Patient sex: M
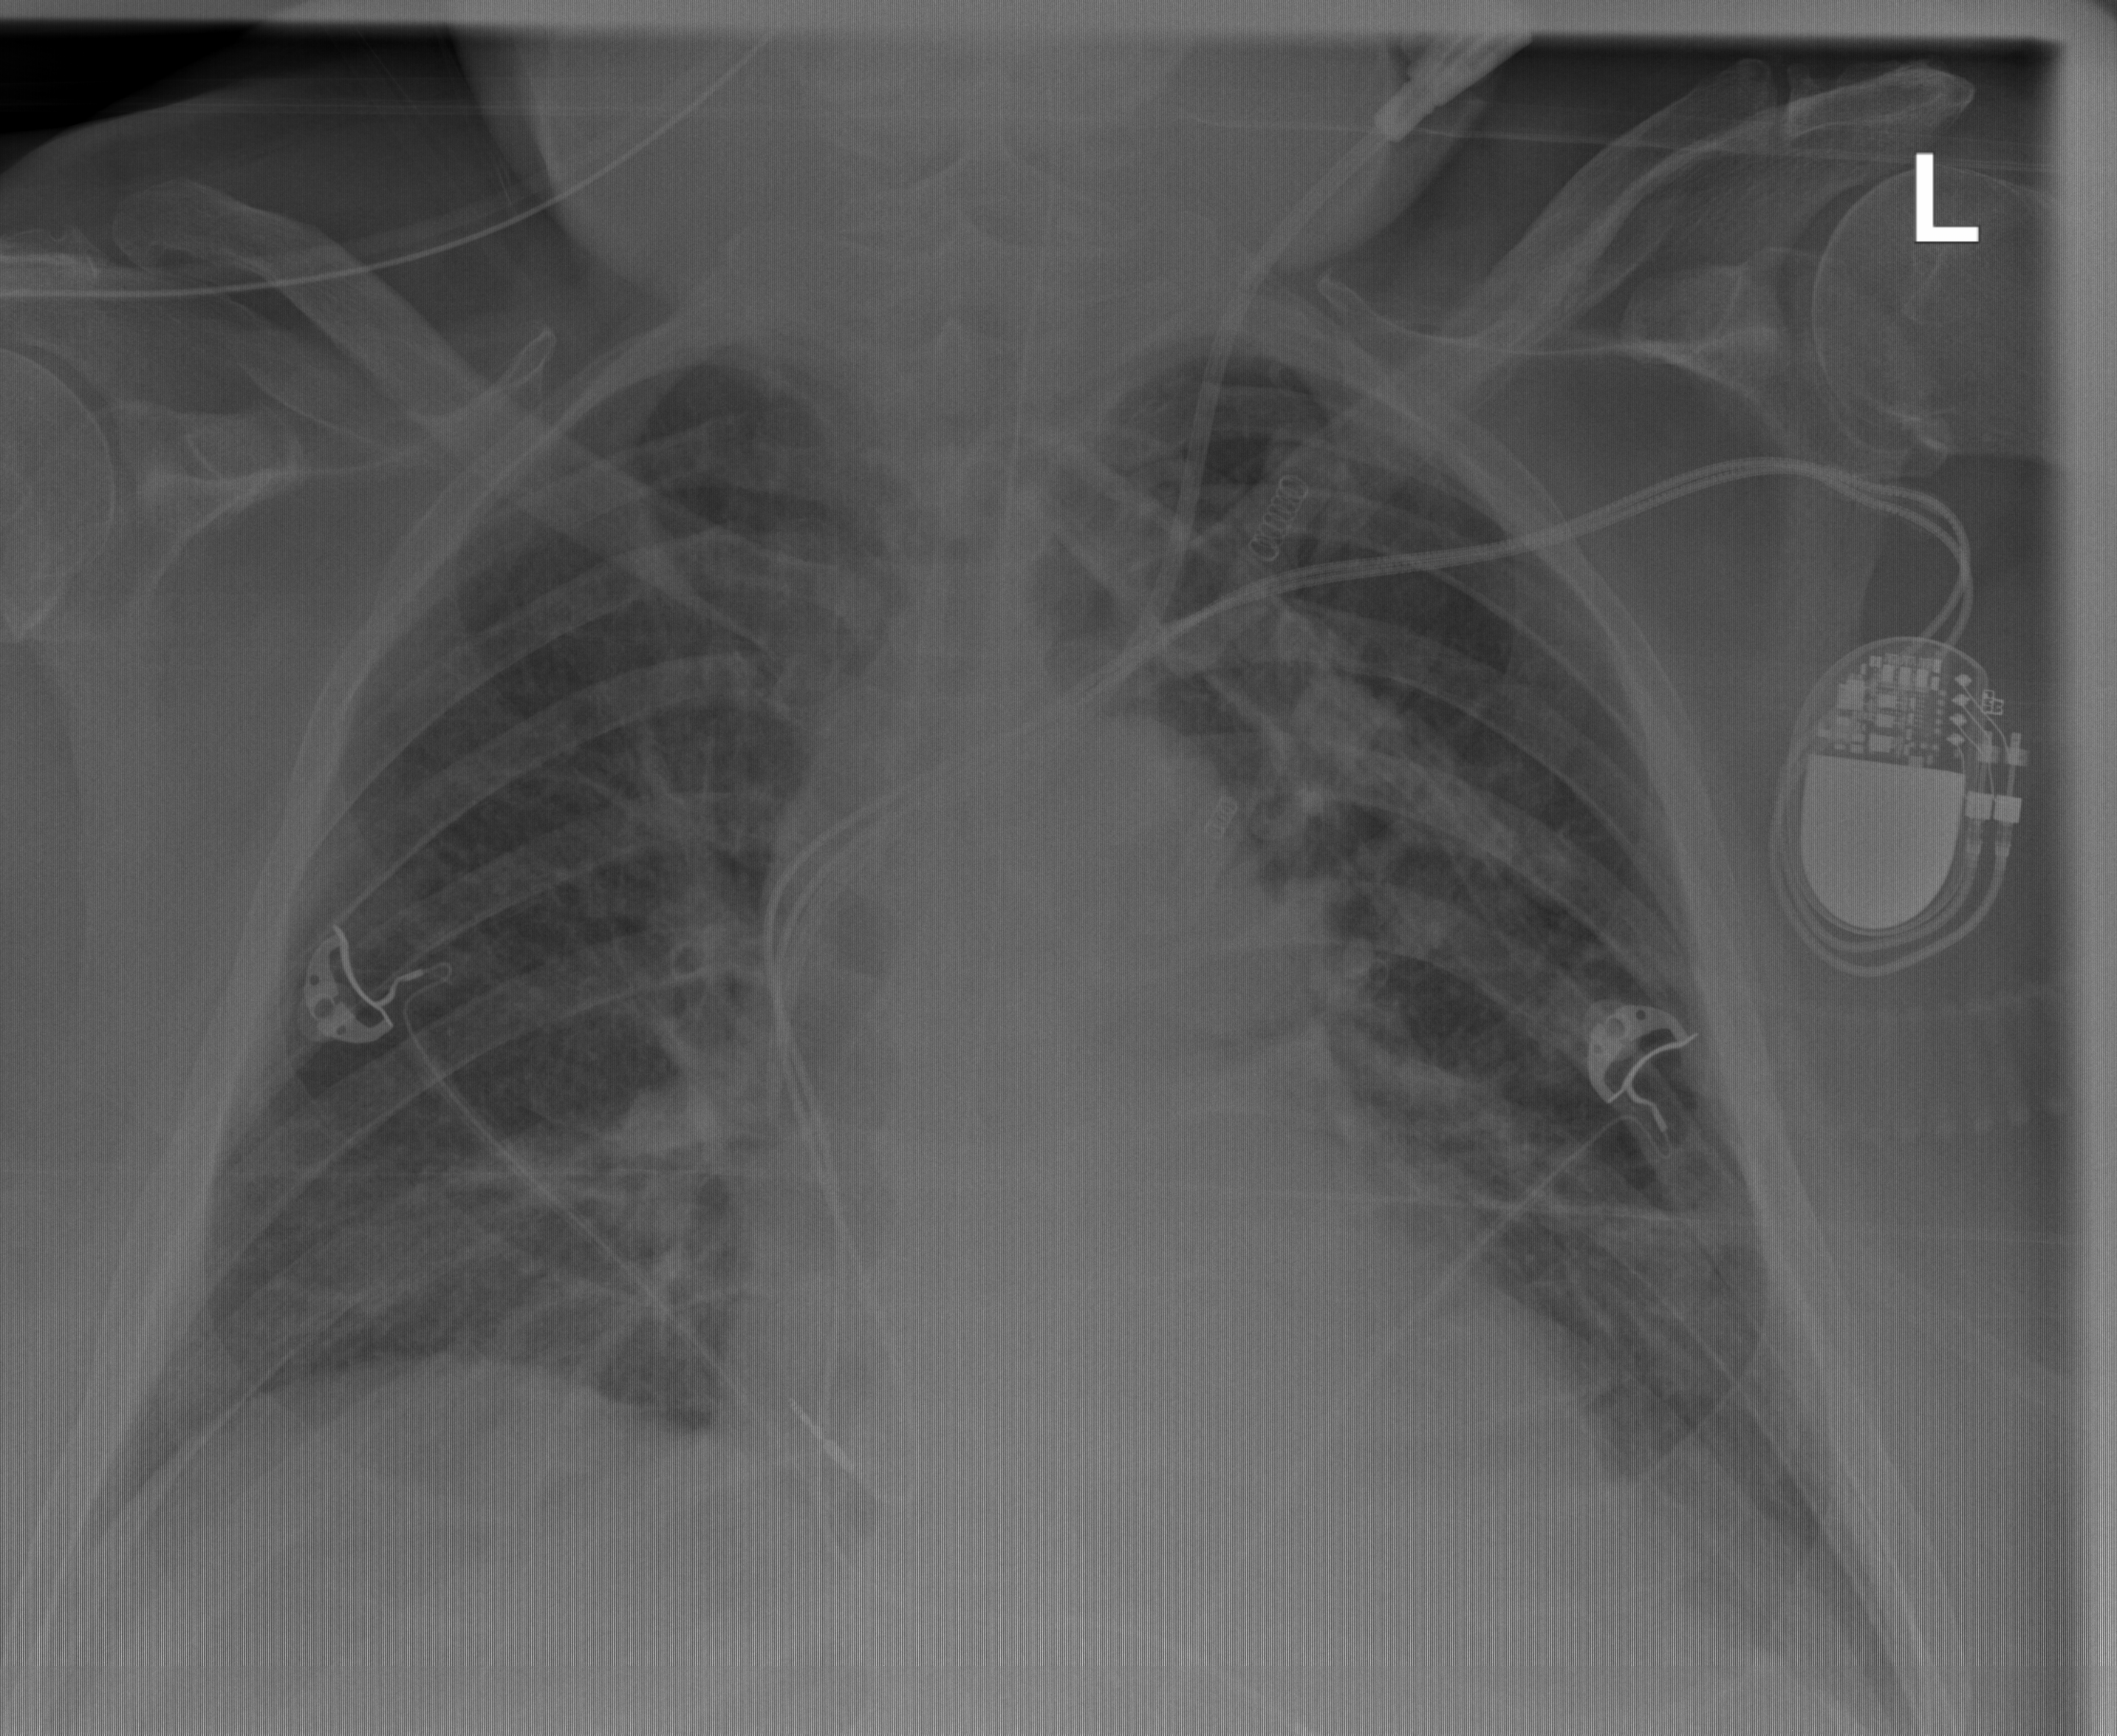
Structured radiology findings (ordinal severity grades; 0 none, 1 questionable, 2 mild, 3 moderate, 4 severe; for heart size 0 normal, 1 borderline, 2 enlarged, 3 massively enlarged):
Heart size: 1
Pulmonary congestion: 2
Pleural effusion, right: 0
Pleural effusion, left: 2
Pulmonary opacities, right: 2
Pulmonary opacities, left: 2
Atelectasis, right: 2
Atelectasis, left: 2